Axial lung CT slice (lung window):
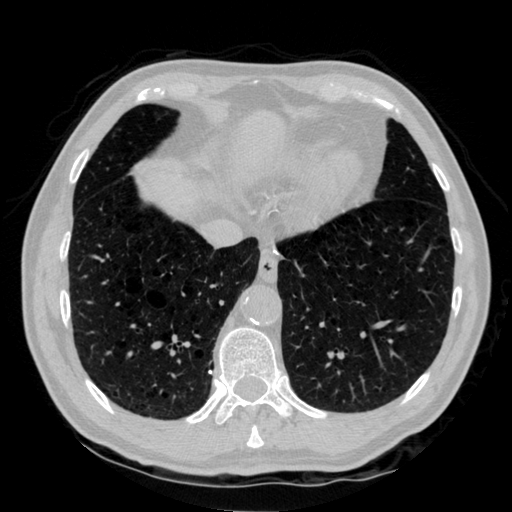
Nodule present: no